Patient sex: M
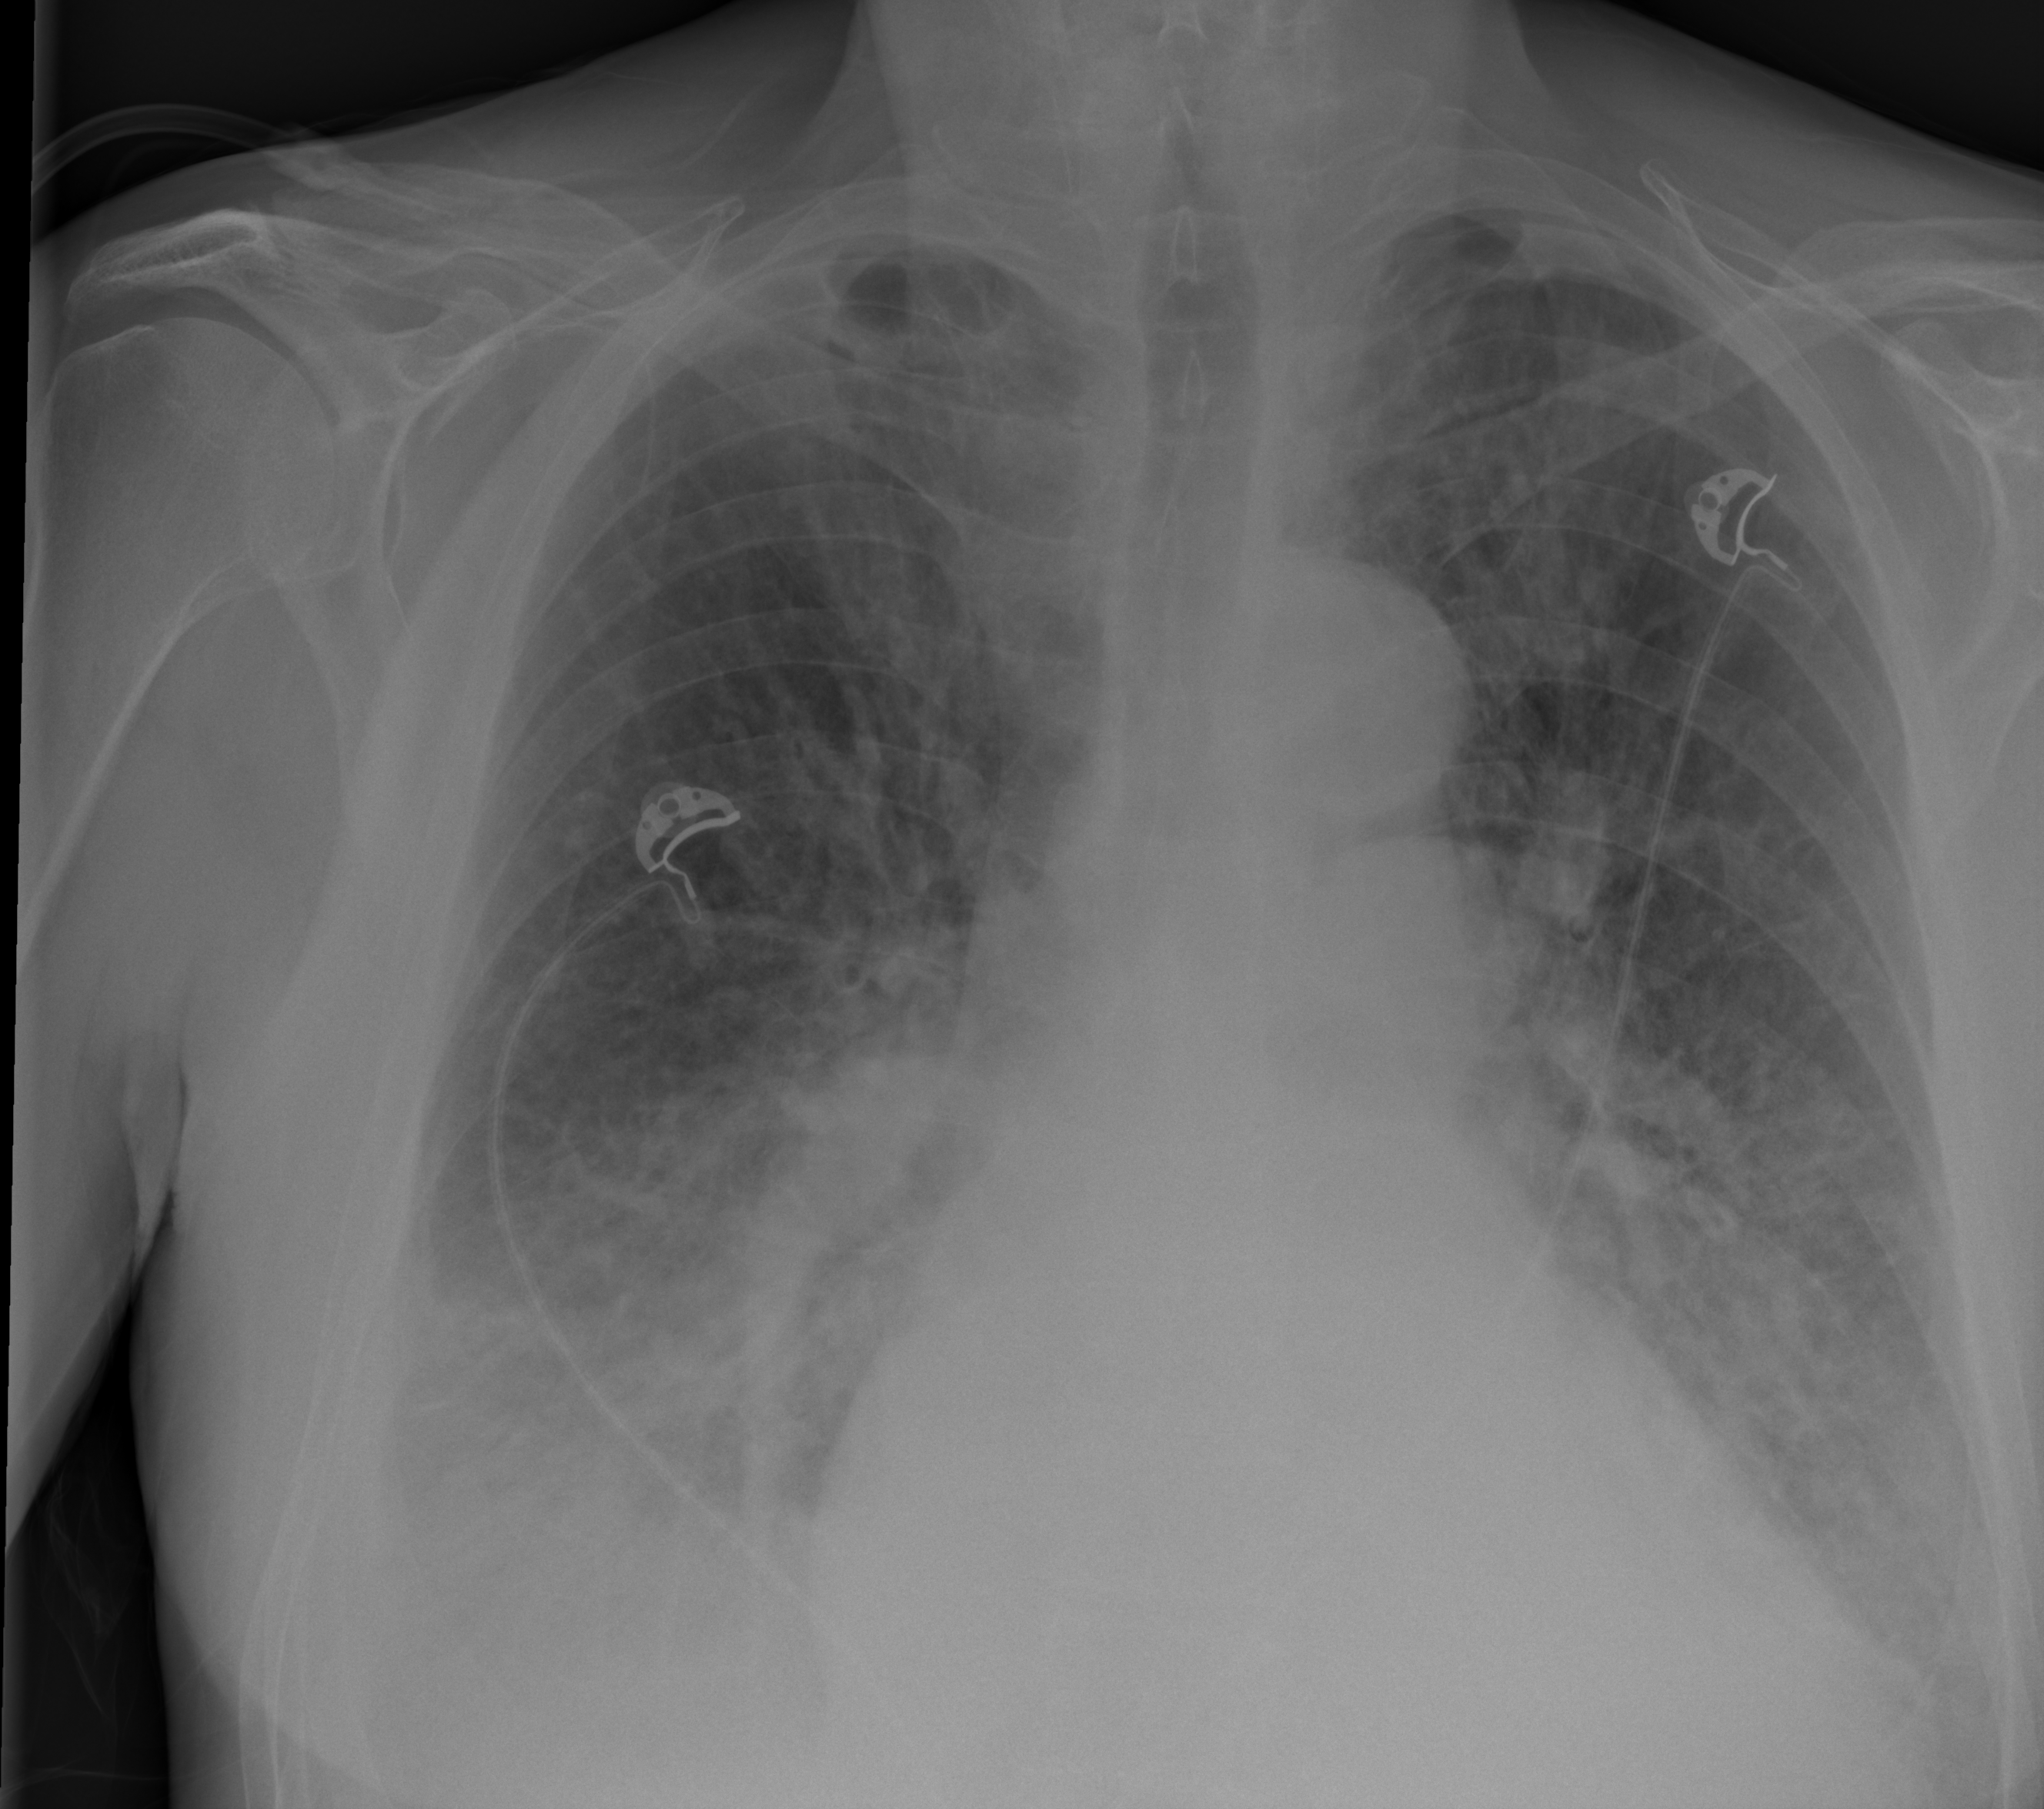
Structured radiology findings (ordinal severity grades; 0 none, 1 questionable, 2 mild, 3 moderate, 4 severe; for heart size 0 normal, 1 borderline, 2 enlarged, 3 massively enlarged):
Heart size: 2
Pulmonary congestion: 3
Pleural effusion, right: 3
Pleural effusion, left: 2
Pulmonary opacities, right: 3
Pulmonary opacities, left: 3
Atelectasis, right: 3
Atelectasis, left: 2